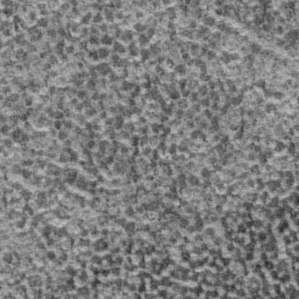
Label: frost